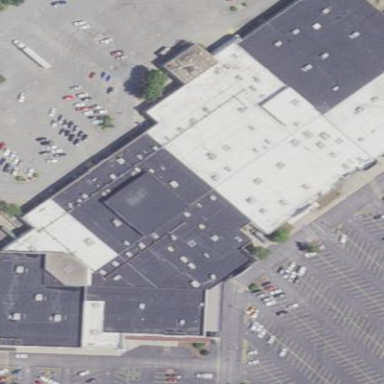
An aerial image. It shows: Mall building.